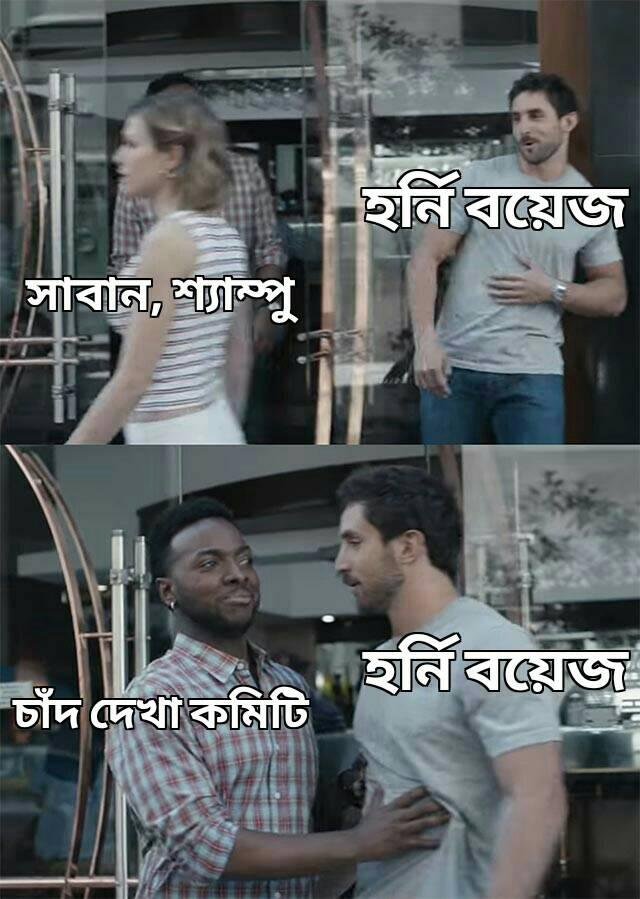
Caption: সাবান , শ্যাম্পু     হর্নি বয়েজ      চাঁদ দেখা কমিটি    হর্নি বয়েজ
Label: non-hate